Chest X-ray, PA view. Patient: 20 years old, sex M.
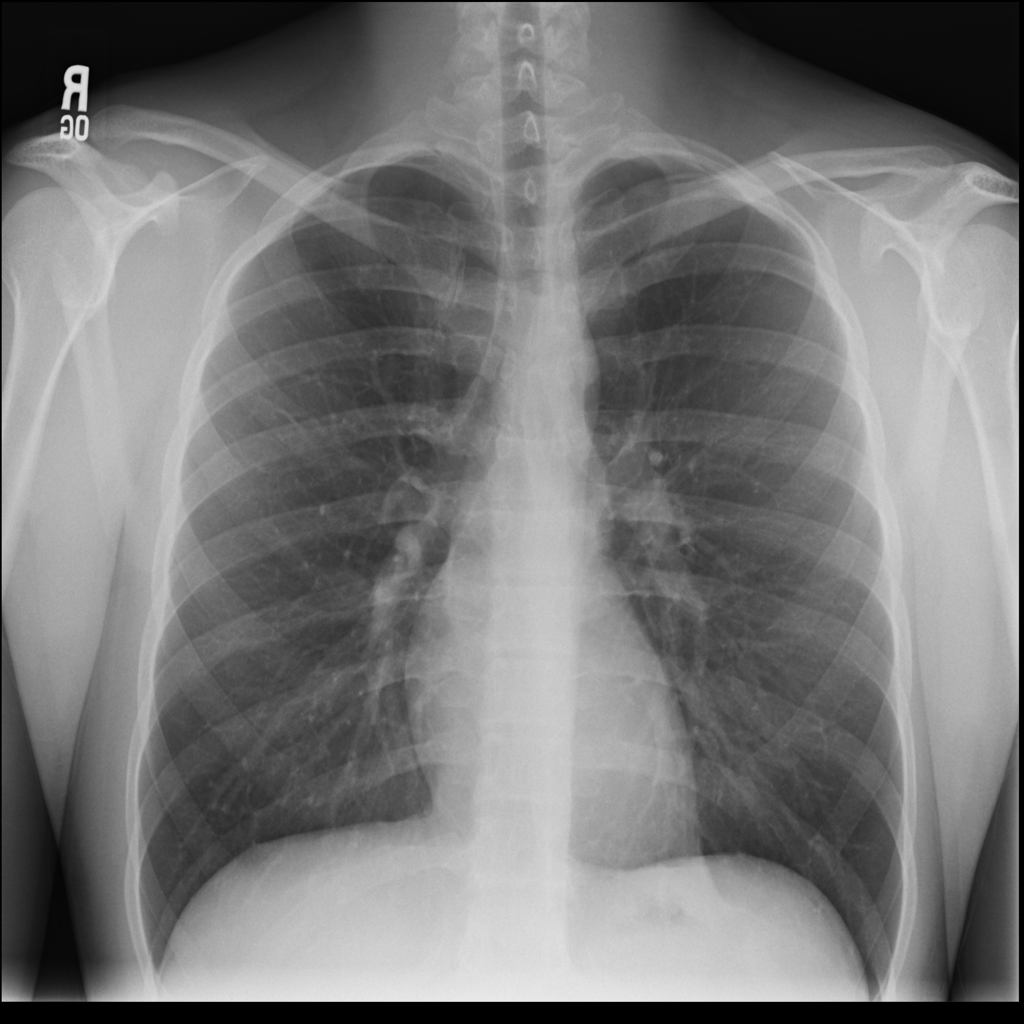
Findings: No Finding